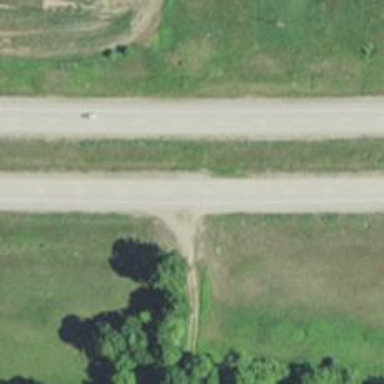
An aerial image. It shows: Trunk highway.